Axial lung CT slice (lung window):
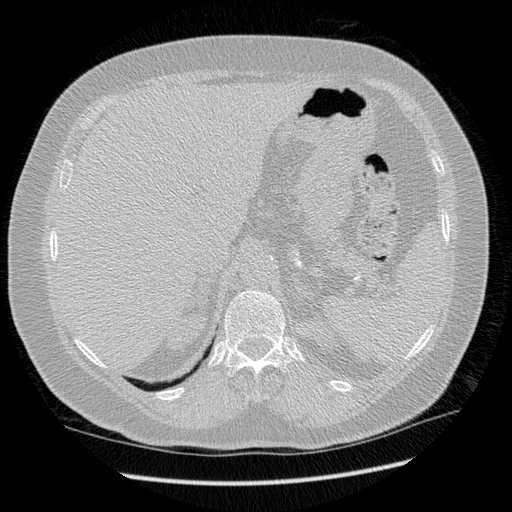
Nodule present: no